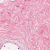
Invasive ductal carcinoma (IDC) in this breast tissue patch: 0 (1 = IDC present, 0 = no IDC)